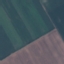
Label: AnnualCrop